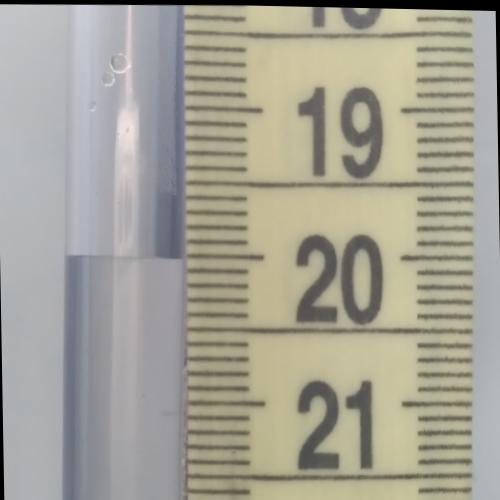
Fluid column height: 20.0 cm